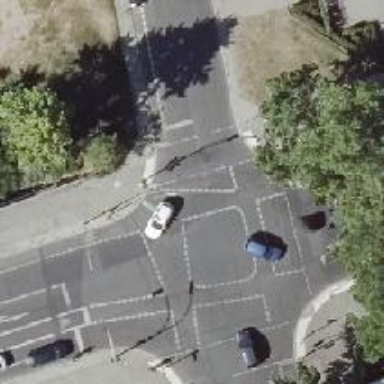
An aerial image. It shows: Crossing on the footway with traffic signals.